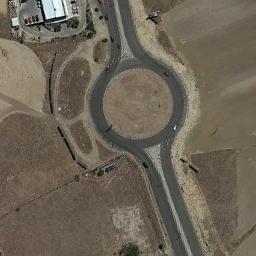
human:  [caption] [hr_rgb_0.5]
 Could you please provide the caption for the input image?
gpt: The roundabout is on the bare land next to buildings .

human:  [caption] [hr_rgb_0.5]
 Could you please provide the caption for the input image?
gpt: There is a building and some trees and a large wasteland around the crossroads .

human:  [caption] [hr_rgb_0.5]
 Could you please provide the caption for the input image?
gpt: There is a building next to the roundabout .

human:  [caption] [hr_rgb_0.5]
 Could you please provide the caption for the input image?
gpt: The roundabout with two exits and entrances is in the clearing and a white house is next to the roundabout .

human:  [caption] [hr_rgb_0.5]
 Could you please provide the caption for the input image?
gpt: There are brown bare land around the roundabout .